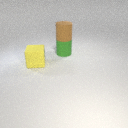
large brown rubber cylinder above large green rubber cylinder